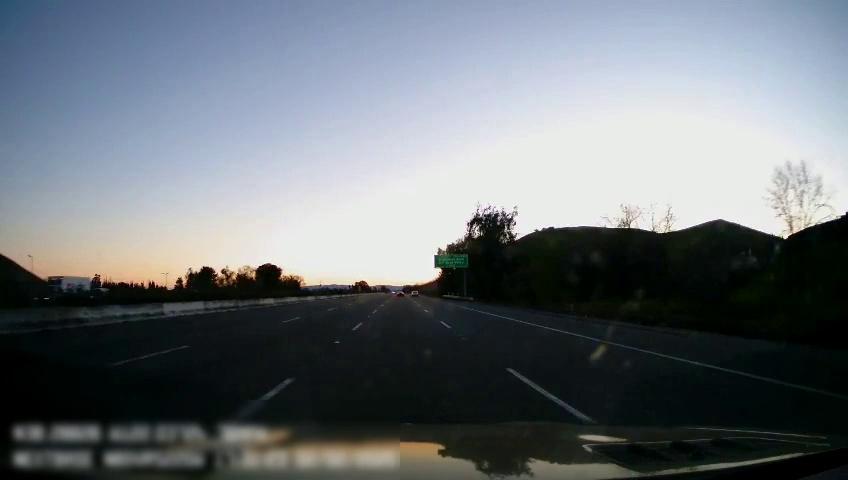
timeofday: Day
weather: Sunny
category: Drivable Space
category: Vehicles | Truck
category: Vehicles | Car
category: Lanes | Current Lane
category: Lanes | Current Lane
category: Lanes | Alternate Lane
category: Lanes | Alternate Lane
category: Traffic | Signs